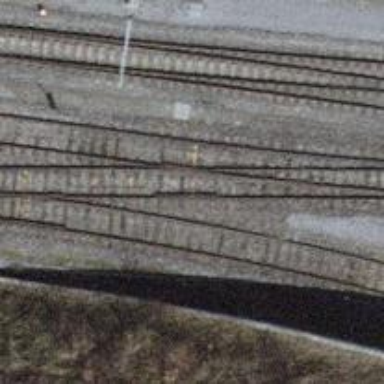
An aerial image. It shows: Rail siding with electrified contact lines for trains.